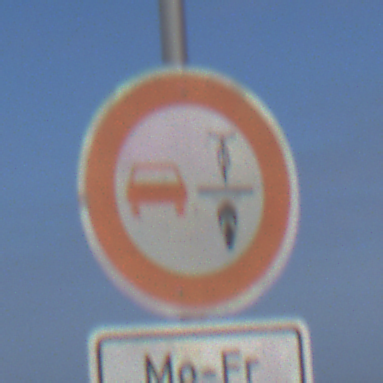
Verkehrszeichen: VerbotUeberholenEinspurigeFahrzeuge
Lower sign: ZeitangabenMitBeschraenkungAufWochentage2
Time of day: Midday
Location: Outdoor (Nature)
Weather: PartlyCloudy
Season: NotSpecified
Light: Natural